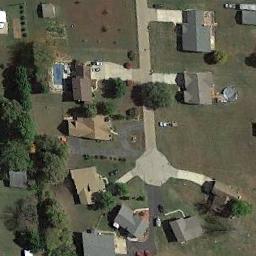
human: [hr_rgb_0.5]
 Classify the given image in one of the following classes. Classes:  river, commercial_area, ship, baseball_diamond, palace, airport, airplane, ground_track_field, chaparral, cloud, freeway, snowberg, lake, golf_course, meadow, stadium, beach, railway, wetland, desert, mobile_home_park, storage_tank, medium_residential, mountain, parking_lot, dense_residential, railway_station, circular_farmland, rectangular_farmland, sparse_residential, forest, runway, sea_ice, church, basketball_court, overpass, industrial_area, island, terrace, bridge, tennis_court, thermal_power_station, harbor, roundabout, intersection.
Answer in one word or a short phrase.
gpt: medium_residential